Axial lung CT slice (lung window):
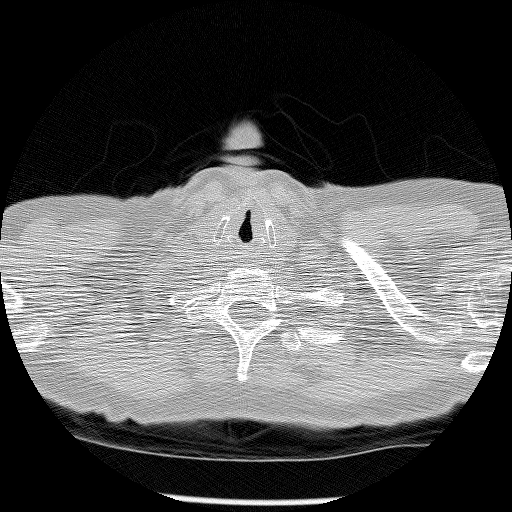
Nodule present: no